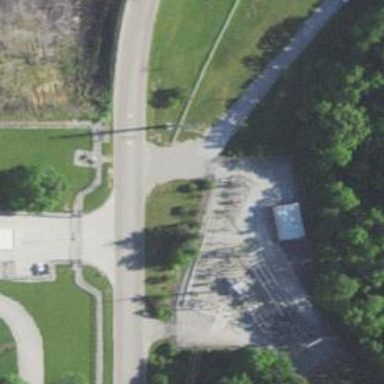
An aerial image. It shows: Distribution-level power substation.